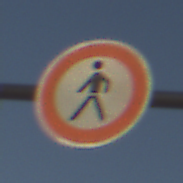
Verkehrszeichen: VerbotFussgaenger
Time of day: SunriseSunset
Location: Outdoor (Nature)
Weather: Clear
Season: NotSpecified
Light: Natural